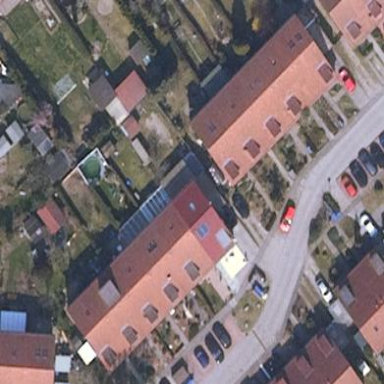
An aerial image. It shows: Terrace building.